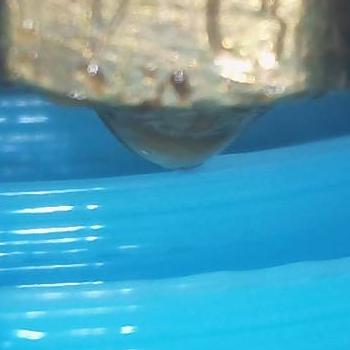
Flow rate: 47%